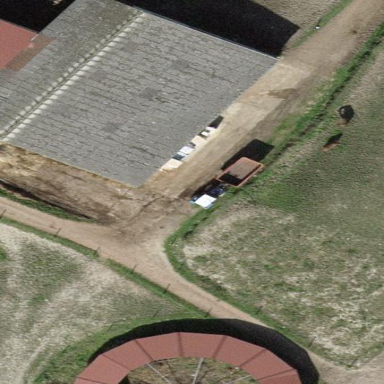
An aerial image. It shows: Farm auxiliary building.